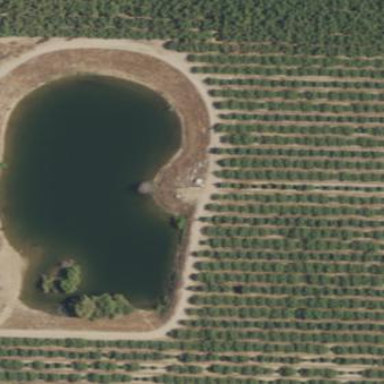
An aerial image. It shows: Vineyard.